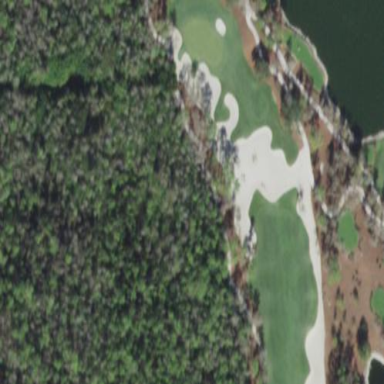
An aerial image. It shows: Sandy area is golf bunker.